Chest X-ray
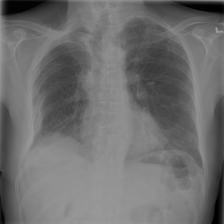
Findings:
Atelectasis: negative
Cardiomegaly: negative
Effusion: negative
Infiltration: negative
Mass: negative
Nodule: negative
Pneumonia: negative
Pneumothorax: negative
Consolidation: negative
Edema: negative
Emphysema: negative
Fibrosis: negative
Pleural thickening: negative
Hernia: negative